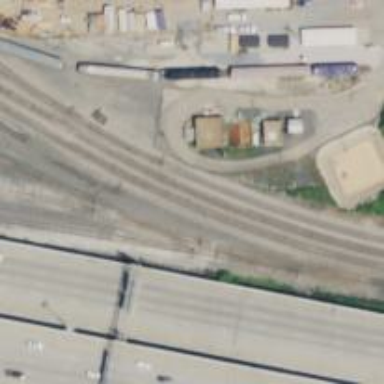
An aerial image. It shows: Railway yard used for servicing trains.